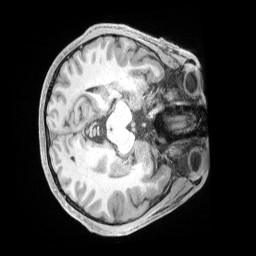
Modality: T1w
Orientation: axial
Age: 37
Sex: male
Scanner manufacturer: siemens
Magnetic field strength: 3 T
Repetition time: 2 s
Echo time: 0.00211 s